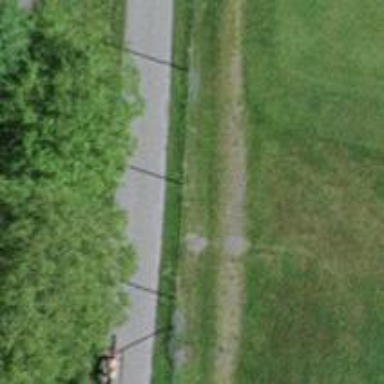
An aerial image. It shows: Fence with chain link type.